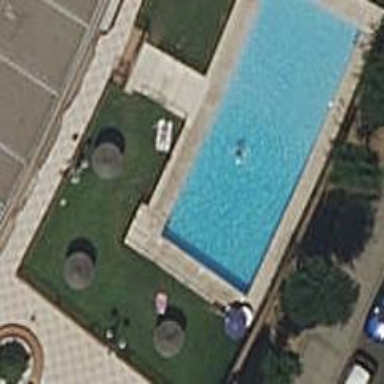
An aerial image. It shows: Swimming pool located in leisure land.